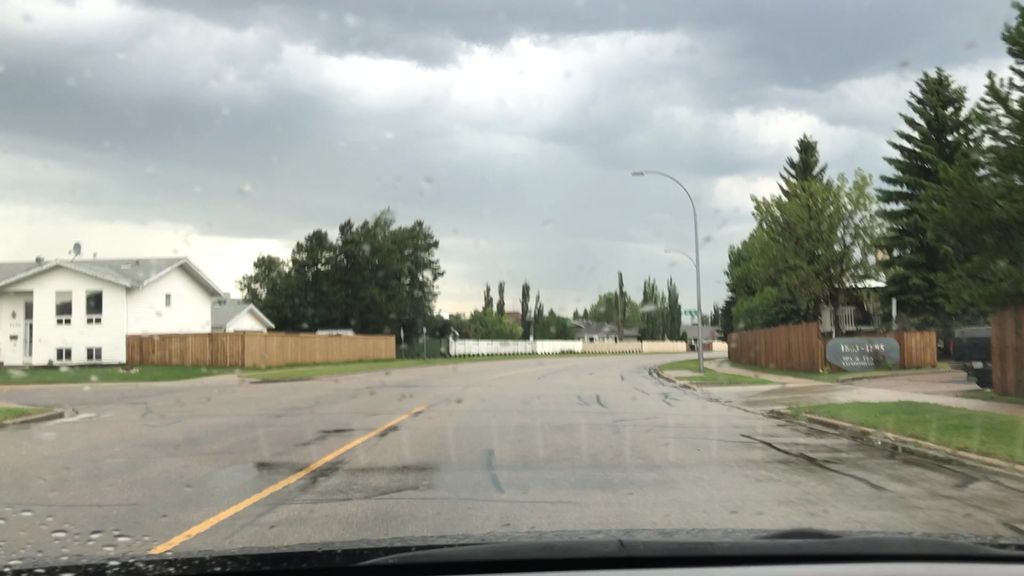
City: edmonton